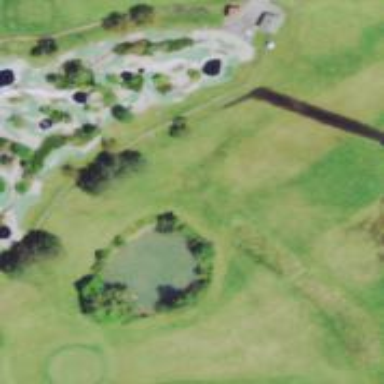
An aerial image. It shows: Grassy area designated as golf fairway.